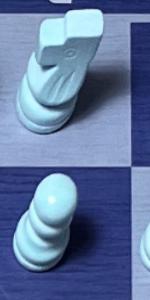
Label: Pawn_White